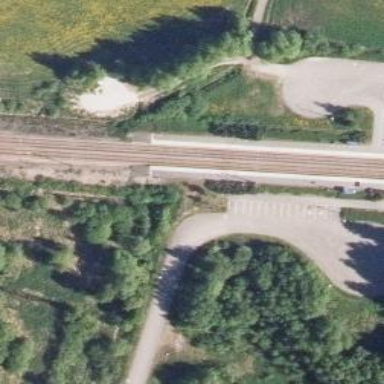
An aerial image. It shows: Railway with continuous electrified contact line.